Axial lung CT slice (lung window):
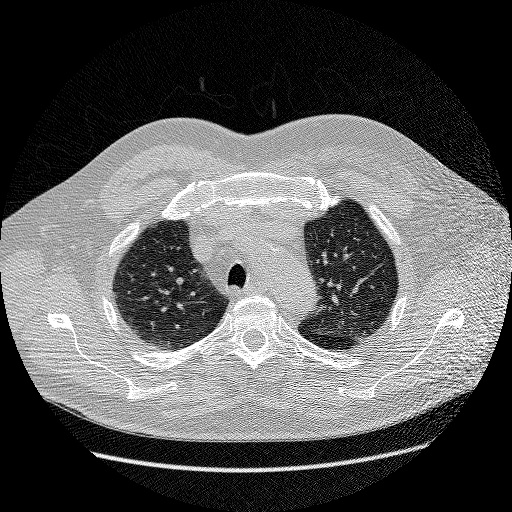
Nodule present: no